Question: I am fitting a set of experimental data (<URL> within two different experimental regions and can be expressed with two mathematical functions as follows:
'''
y = m*x + c ( the slope can be constrained to zero)
'''
'''
y = d*exp(-k*x)
'''
the experimental data is shown below and I coded it in python as follows:
'''
def func(x, m, c, d, k):
return m*x+ c + d*np.exp(-k*x)
popt, pcov = curve_fit(func, t, y)
'''
Unfortunately, my data is not fitting properly and fitted (returned) parameters do not make sense (see picture below).
Any assistance will be appreciated.

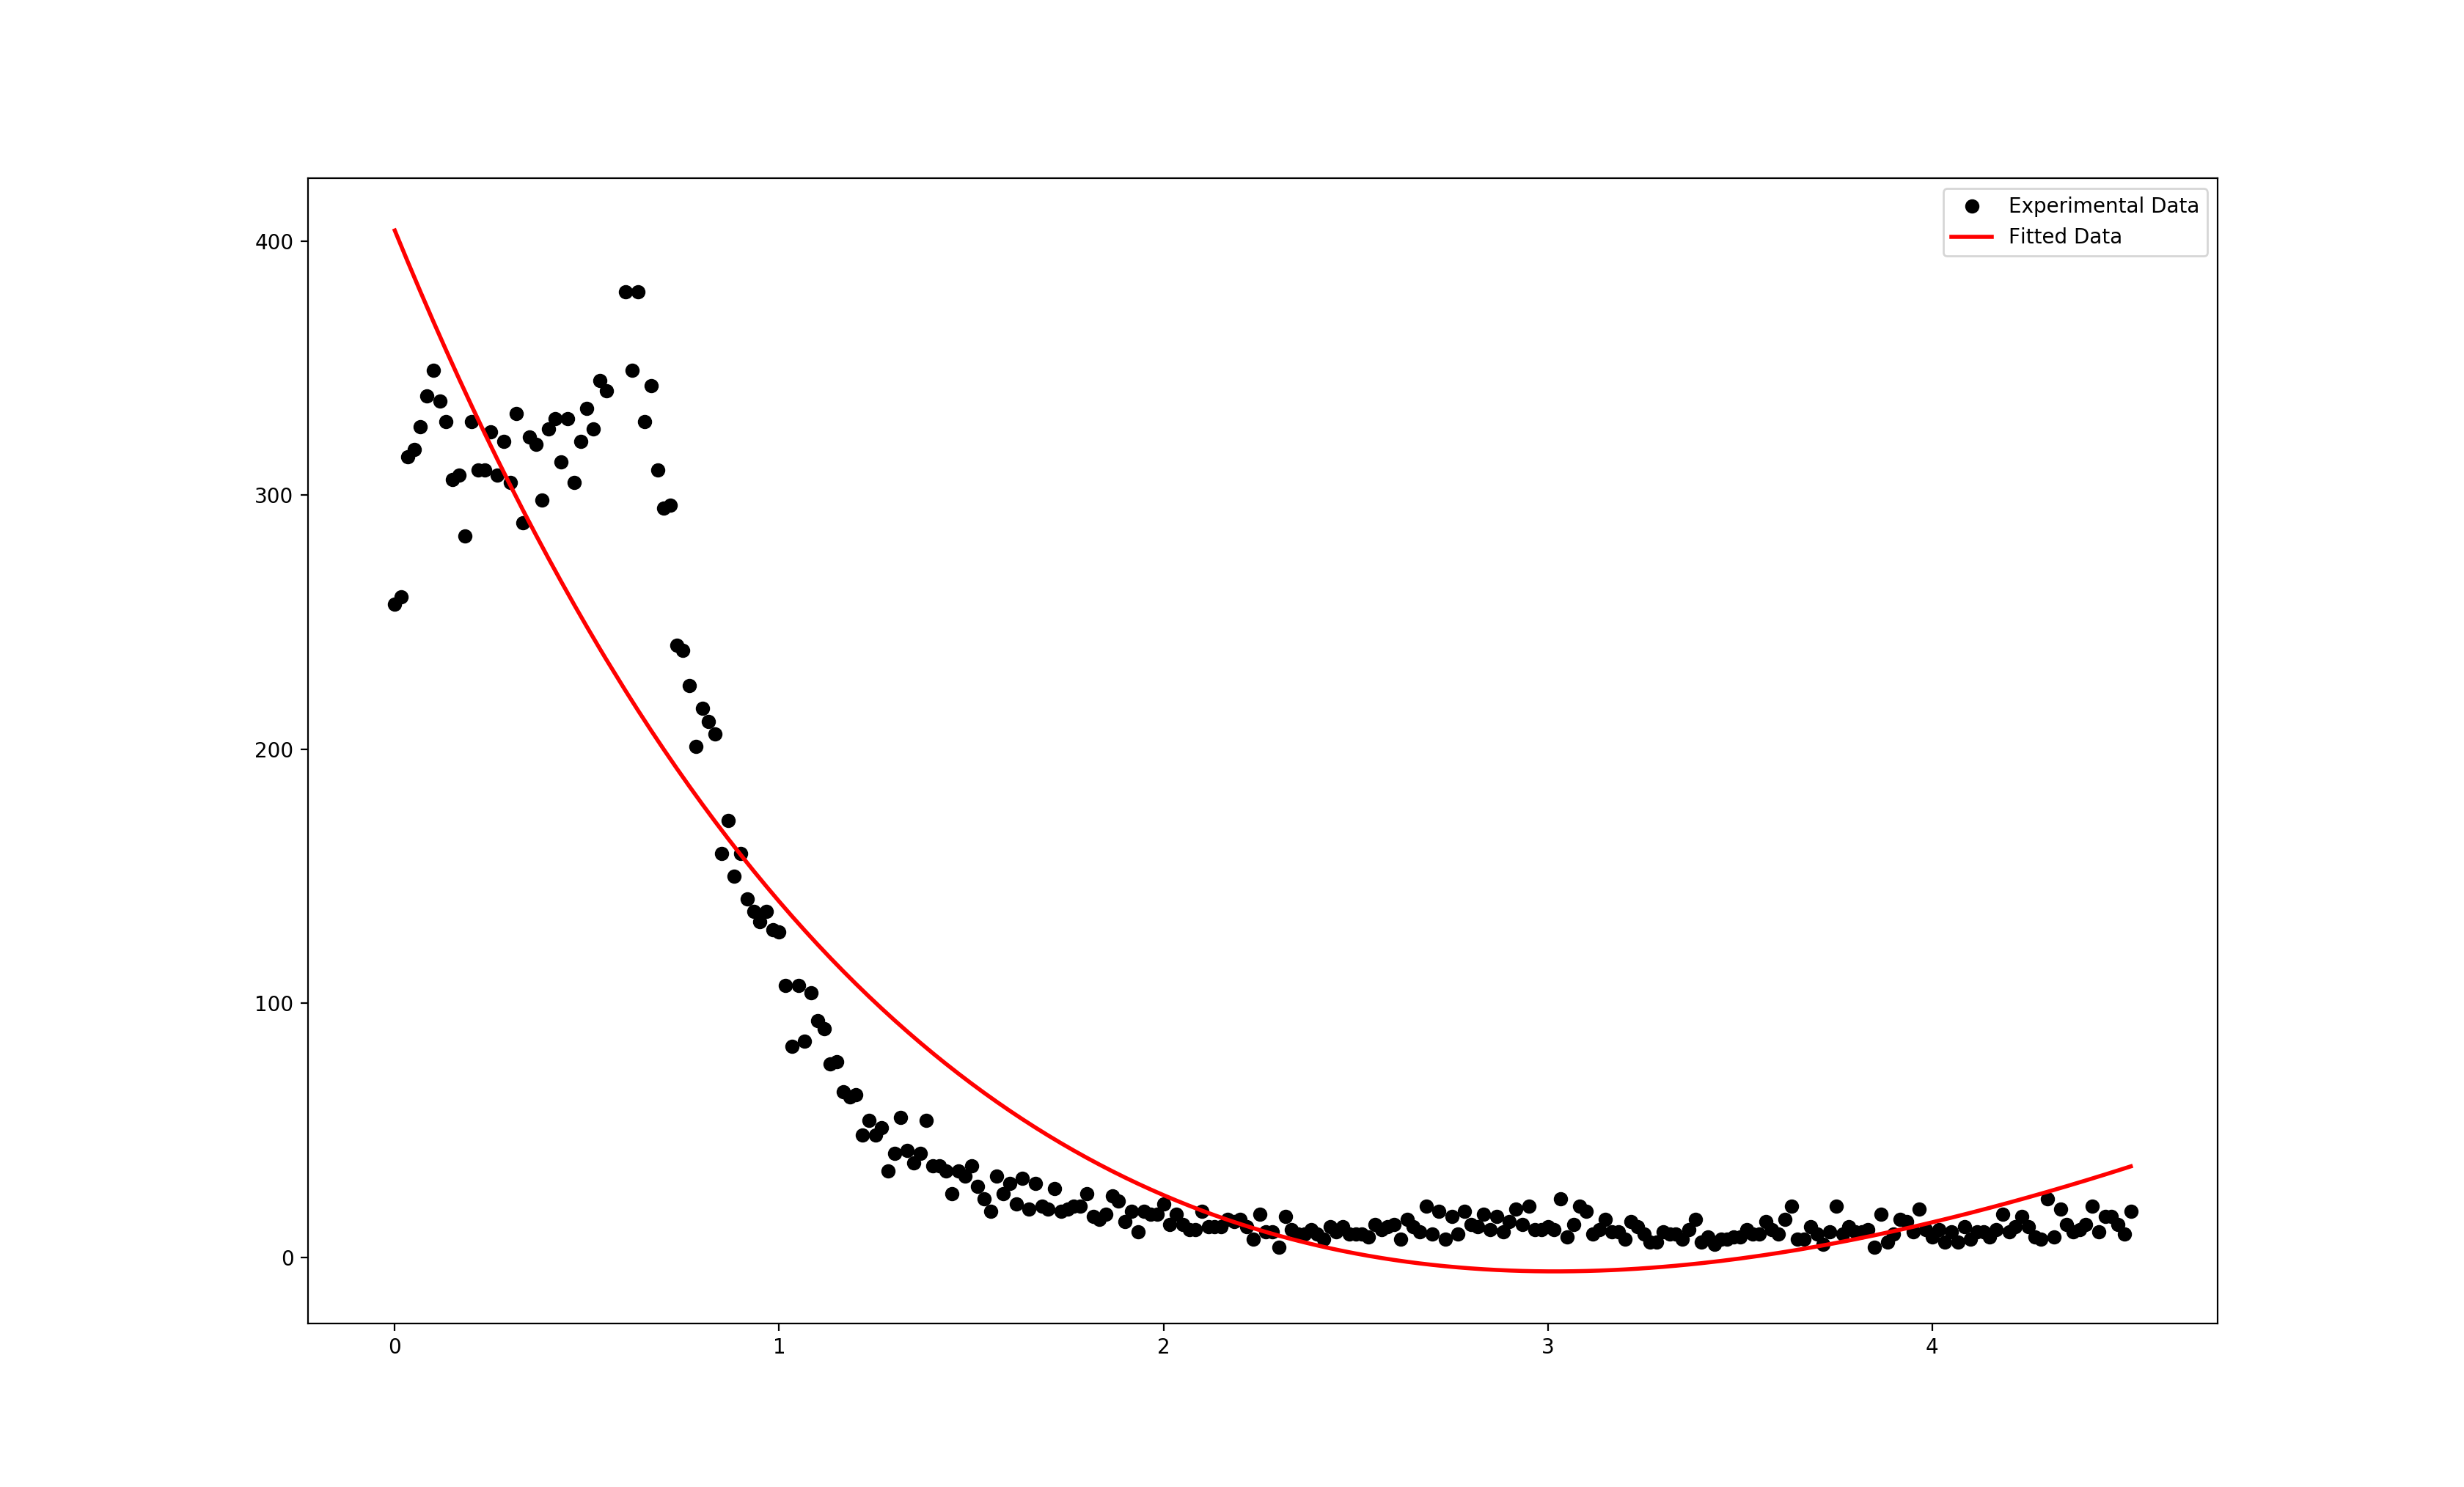
Answer: Very interesting question. As said by a_guest, you will have to fit to the two regions separately. However, I think you probably also want the two regions to connect smoothly at the point 't0', the point where we switch from one model to the other. In order to do this, we need to add the constraint that 'y1 == y2' at the point 't0'.
In order to do this with 'scipy', look at 'scipy.optimize.minimize' with the SLSQP method. However, I wrote a 'scipy' wrapper to make this kind of thing easier, called 'symfit'. I will show you how to do this with 'symfit', because I think it's better suited to the task, but with this example you should also be able to implement it with pure 'scipy' if you prefer.
'''
from symfit import parameters, variables, Fit, Piecewise, exp, Eq
import numpy as np
import matplotlib.pyplot as plt
t, y = variables('t, y')
m, c, d, k, t0 = parameters('m, c, d, k, t0')
# Help the fit by bounding the switchpoint between the models
t0.min = 0.6
t0.max = 0.9
# Make a piecewise model
y1 = m * t + c
y2 = d * exp(- k * t)
model = {y: Piecewise((y1, t <= t0), (y2, t > t0))}
# As a constraint, we demand equality between the two models at the point t0
# to do this, we substitute t -> t0 and demand equality using 'Eq'
constraints = [Eq(y1.subs({t: t0}), y2.subs({t: t0}))]
# Read the data
tdata, ydata = np.genfromtxt('Experimental Data.csv', delimiter=',', skip_header=1).T
fit = Fit(model, t=tdata, y=ydata, constraints=constraints)
fit_result = fit.execute()
print(fit_result)
plt.scatter(tdata, ydata)
plt.plot(tdata, fit.model(t=tdata, **fit_result.params).y)
plt.show()
'''
<URL>